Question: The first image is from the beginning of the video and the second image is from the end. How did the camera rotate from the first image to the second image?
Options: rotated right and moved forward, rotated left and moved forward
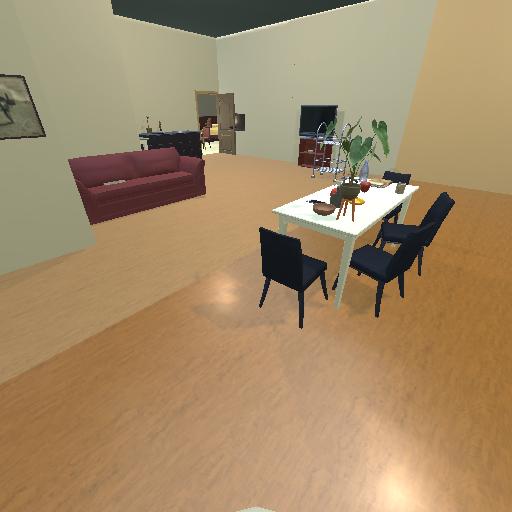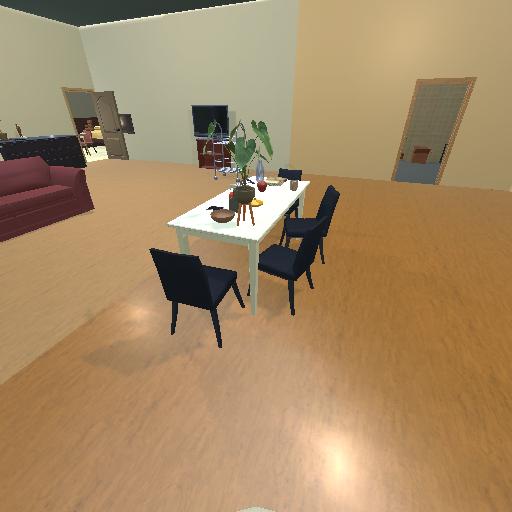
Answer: rotated right and moved forward